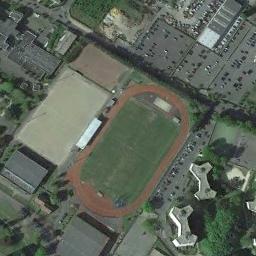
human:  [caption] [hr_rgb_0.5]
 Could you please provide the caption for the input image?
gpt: The track and field is built in the middle of the residential area, Next to the parking lot and surrounded by a lot of vegetation .

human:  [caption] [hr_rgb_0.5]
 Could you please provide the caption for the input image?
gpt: Many cars are in the parking lot next to the ground track field .

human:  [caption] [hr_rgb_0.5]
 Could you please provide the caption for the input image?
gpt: The ground track field is surrounded by some buildings and parking lots .

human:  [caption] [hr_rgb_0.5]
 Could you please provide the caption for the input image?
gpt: The green space inside the track is worn .

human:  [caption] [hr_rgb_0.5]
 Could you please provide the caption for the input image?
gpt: There are some parking lots around the ground track field with a red track .